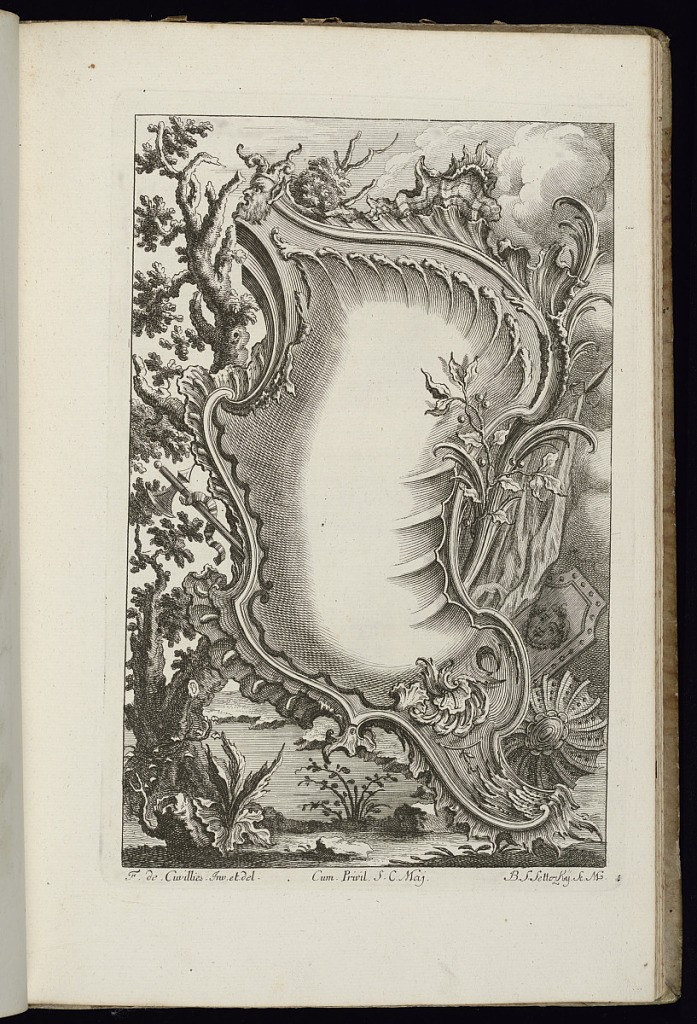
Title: Cartouche with Mask
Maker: François de Cuvilliés the Elder, Belgian, 1695 - 1768
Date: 1738
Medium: Etching and engraving on paper
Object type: Bound print
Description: Asymmetrical blank upright rocaille cartouche topped with a mask; a large tree at left. Shields and vegetation surround the ornamental frame.